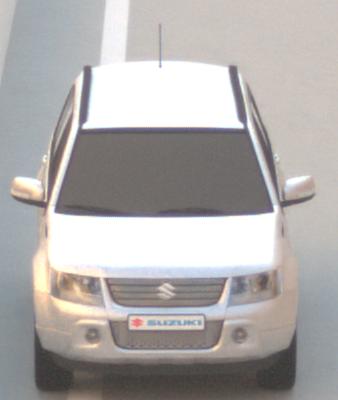
Make: Suzuki
Model: Grand Vitara
Detailed model: Gen. 1 JT
Model produced from: 2009
Model produced until: 2012
Doors: 5
Color: white
Road condition: dry road
Daytime: morning or afternoon
Contrast: low contrast